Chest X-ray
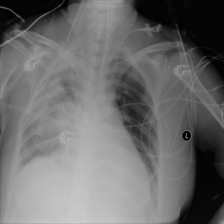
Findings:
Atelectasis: negative
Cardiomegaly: negative
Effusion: negative
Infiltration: negative
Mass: negative
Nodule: negative
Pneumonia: negative
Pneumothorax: negative
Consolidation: negative
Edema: negative
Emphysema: negative
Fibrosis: negative
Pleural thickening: negative
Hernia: negative